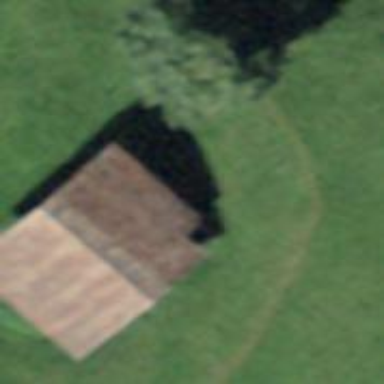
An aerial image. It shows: Barn.